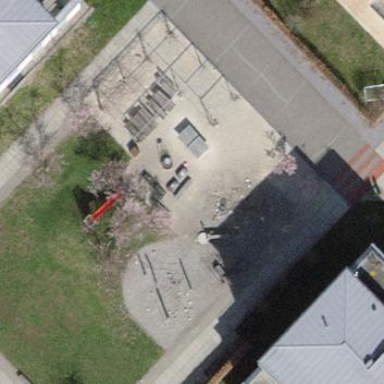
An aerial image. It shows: Playground area for leisure land.